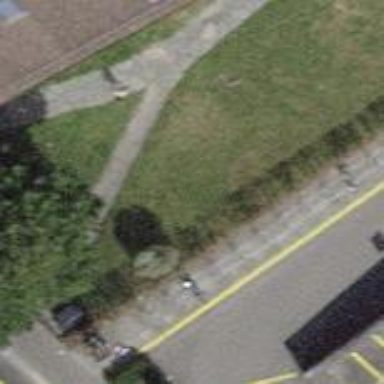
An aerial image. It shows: Bicycle parking area.